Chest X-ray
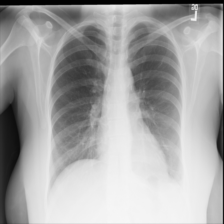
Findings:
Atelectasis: negative
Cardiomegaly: negative
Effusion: negative
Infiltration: negative
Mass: negative
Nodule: negative
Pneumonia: negative
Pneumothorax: negative
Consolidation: negative
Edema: negative
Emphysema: negative
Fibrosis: negative
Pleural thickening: negative
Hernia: negative